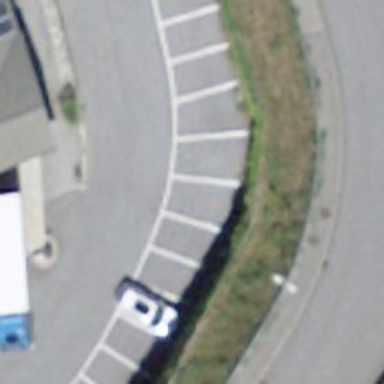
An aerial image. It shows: Parking available on the street side.